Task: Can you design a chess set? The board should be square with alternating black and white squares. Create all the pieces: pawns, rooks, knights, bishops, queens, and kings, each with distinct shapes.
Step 602:
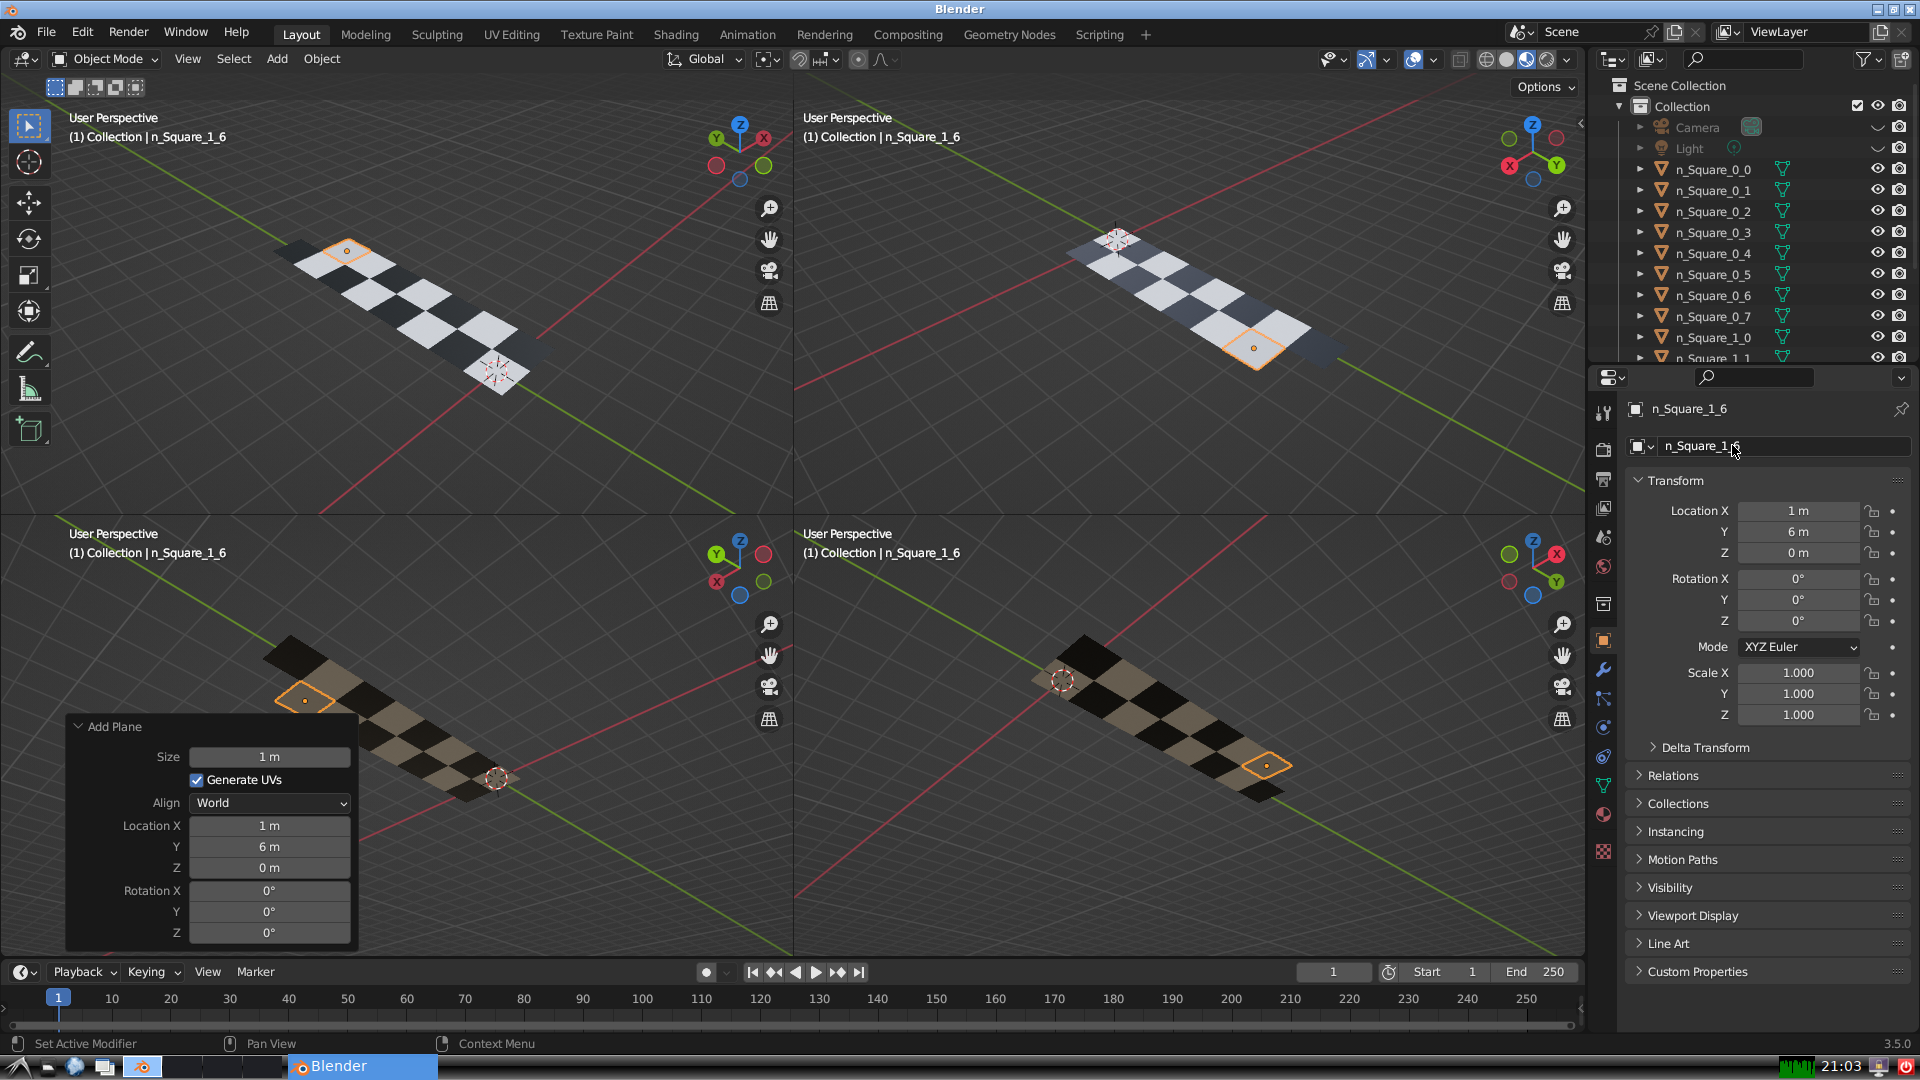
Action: {"mouse_move": [1603, 815]}